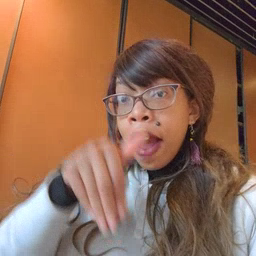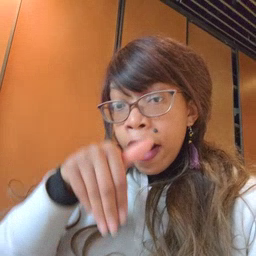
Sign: night